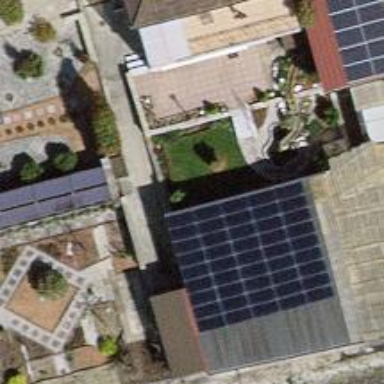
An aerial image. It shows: Solar power generator with photovoltaic panels.